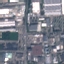
Land use / land cover class: Industrial